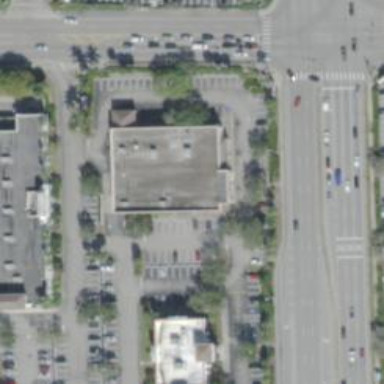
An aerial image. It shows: Parking space is available.